Question: I wander if there is any ExtJS way that I can load store with data and after it is loaded I can create in master panel other my components (custom panel) to show that data in my specific way?

I want display data from store in panel with my custom components
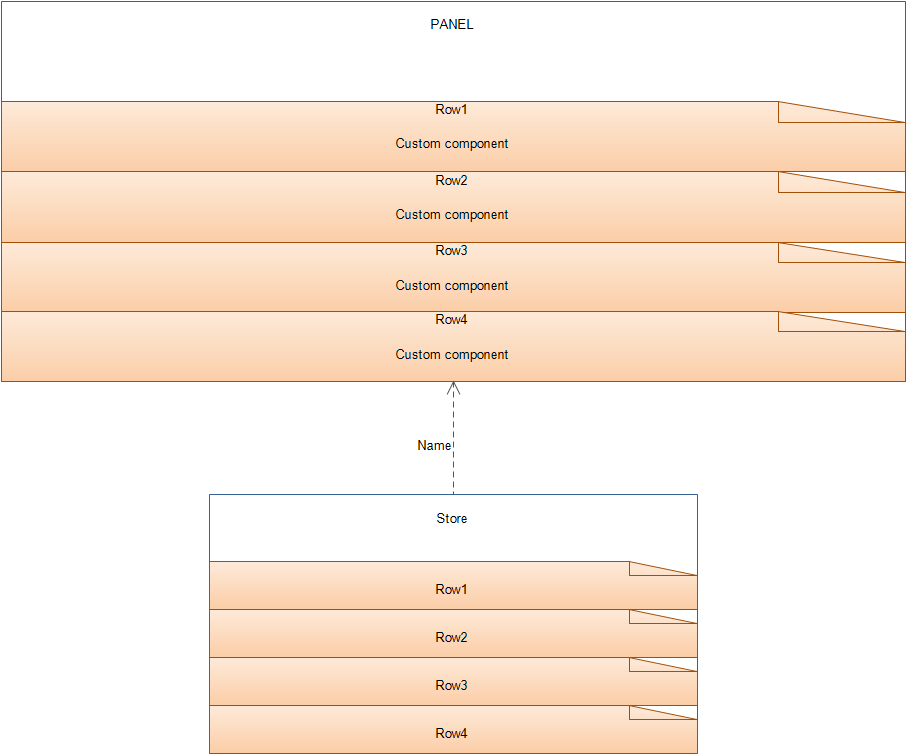
Answer: You have two options:
1. If you only need to display the data then DataView is tailored for this task.
2. If your really need a component (ie, something that encapsulates user interaction and not just display), then you need to create this component and as your store loads create a component per record and add it to your master panel.
To copy the <URL>:
'''
Ext.define('Image', {
extend: 'Ext.data.Model',
fields: [
{ name:'src', type:'string' },
{ name:'caption', type:'string' }
]
});
Ext.create('Ext.data.Store', {
id:'imagesStore',
model: 'Image',
data: [
{ src:'http://www.sencha.com/img/20110215-feat-drawing.png', caption:'Drawing & Charts' },
{ src:'http://www.sencha.com/img/20110215-feat-data.png', caption:'Advanced Data' },
{ src:'http://www.sencha.com/img/20110215-feat-html5.png', caption:'Overhauled Theme' },
{ src:'http://www.sencha.com/img/20110215-feat-perf.png', caption:'Performance Tuned' }
]
});
var imageTpl = new Ext.XTemplate(
'<tpl for=".">',
'<div style="margin-bottom: 10px;" class="thumb-wrap">',
'<img src="{src}" />',
'<br/><span>{caption}</span>',
'</div>',
'</tpl>'
);
Ext.create('Ext.view.View', {
store: Ext.data.StoreManager.lookup('imagesStore'),
tpl: imageTpl,
itemSelector: 'div.thumb-wrap',
emptyText: 'No images available',
renderTo: Ext.getBody()
});
'''